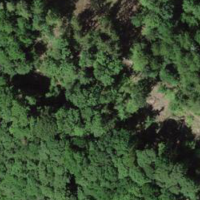
EUNIS habitat code: 41
Species observed at this site:
Acer campestre
Mercurialis perennis